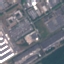
Label: Industrial